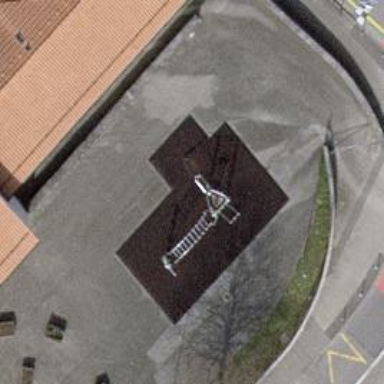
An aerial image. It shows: Playground with playhouse.